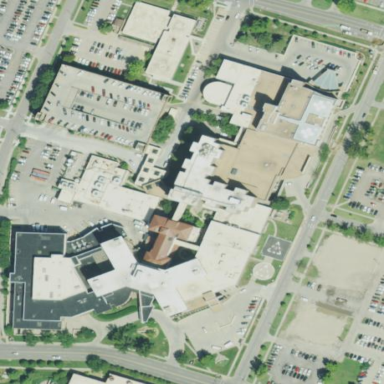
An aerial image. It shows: Hospital providing healthcare services.